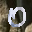
Label: 0